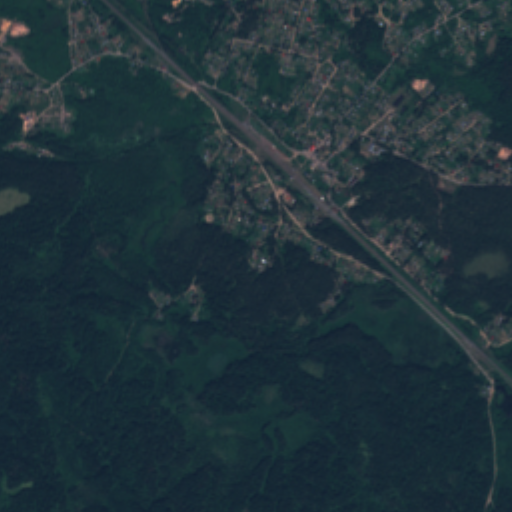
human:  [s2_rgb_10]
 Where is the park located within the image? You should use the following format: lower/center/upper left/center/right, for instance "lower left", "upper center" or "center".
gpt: The park is located in the upper right of the image.
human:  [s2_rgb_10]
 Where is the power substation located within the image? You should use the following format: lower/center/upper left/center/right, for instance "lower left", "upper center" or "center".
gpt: The power substation is located in the upper left of the image.
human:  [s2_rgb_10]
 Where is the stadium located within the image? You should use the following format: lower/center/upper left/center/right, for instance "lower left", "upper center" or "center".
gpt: The stadium is located in the center right of the image.
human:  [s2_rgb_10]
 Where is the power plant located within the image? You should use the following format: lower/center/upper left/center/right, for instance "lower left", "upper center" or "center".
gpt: There is no power plant in the image.